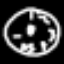
Label: clock